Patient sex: F
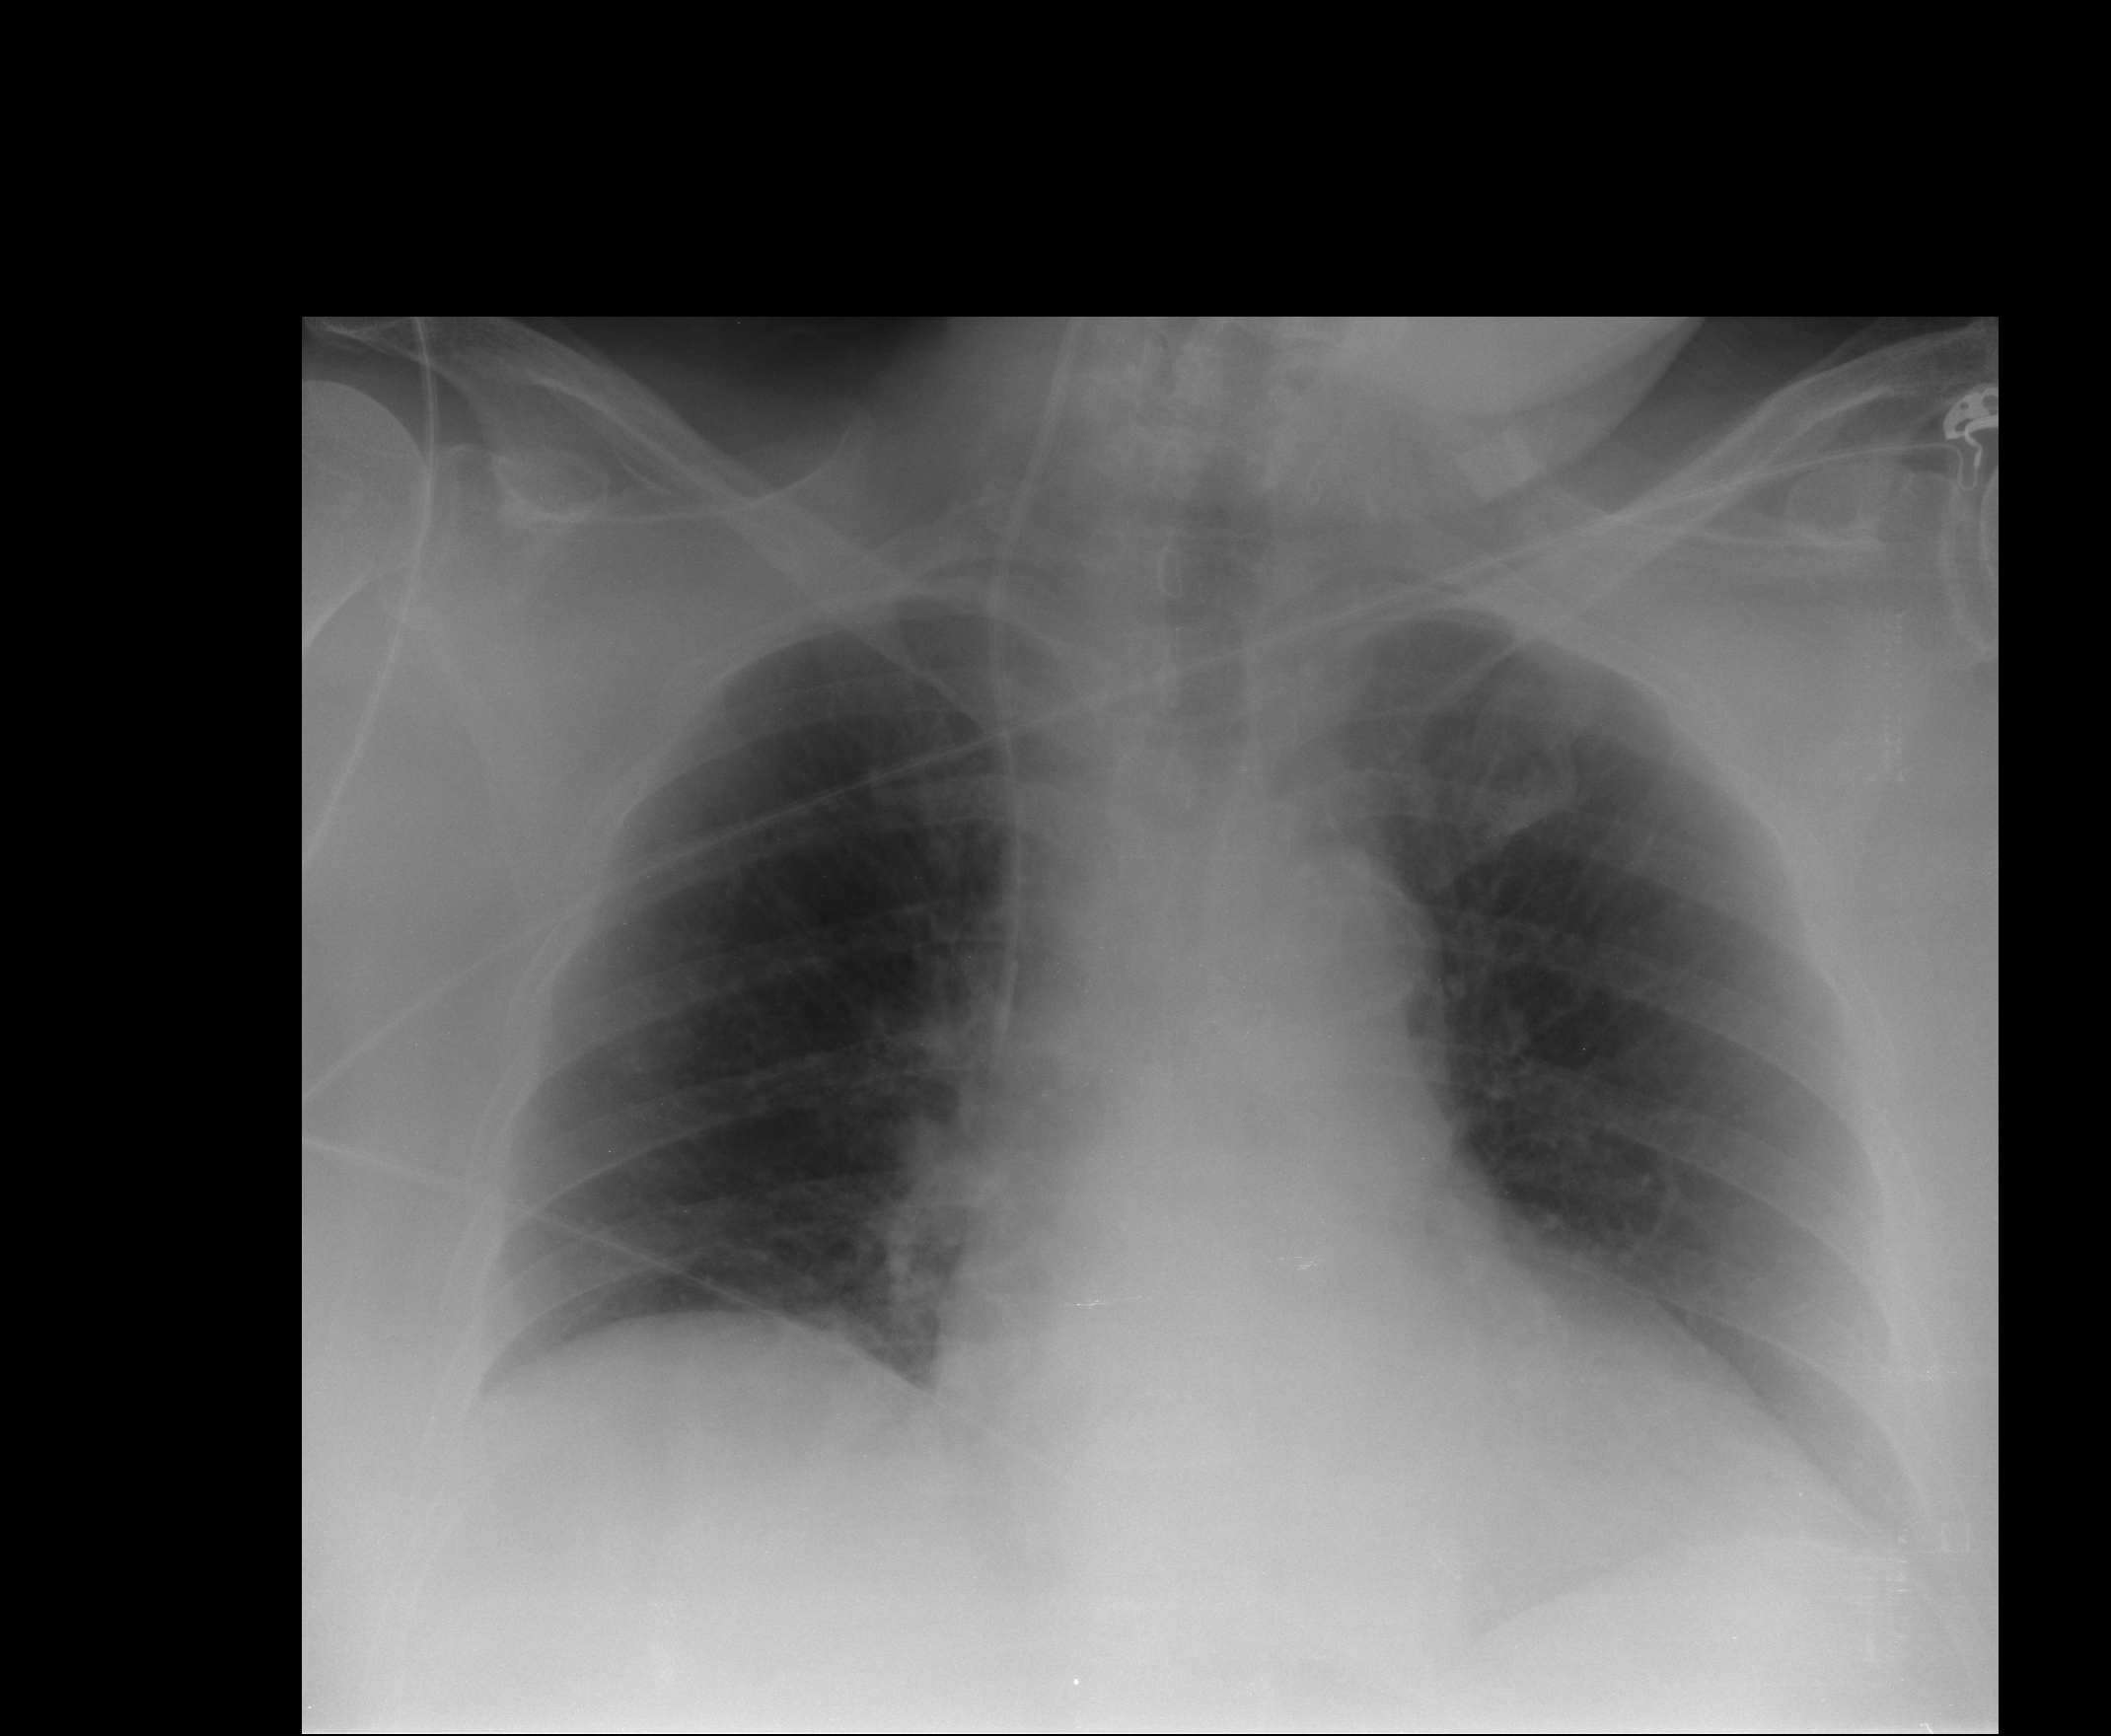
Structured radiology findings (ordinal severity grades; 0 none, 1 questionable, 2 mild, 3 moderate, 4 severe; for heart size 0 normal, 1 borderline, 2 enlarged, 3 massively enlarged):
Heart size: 2
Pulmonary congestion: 0
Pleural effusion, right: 0
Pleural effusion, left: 2
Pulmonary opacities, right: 0
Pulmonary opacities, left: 0
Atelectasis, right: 0
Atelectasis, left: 2